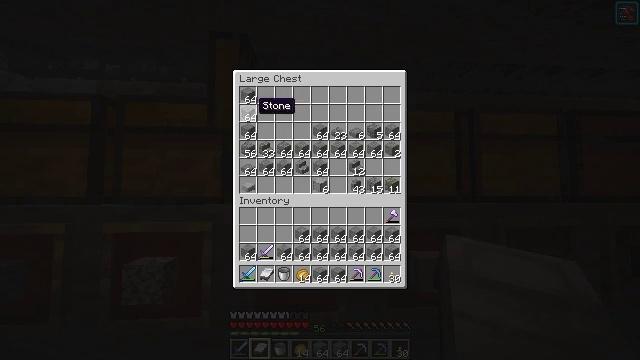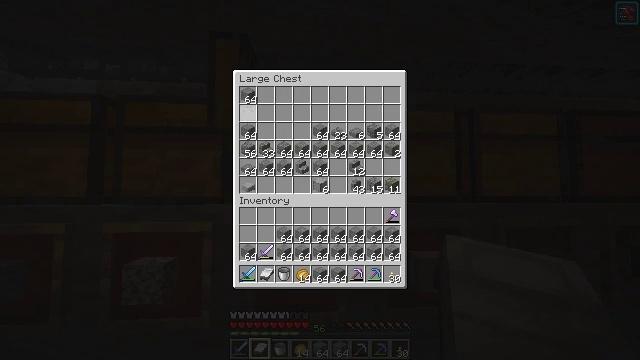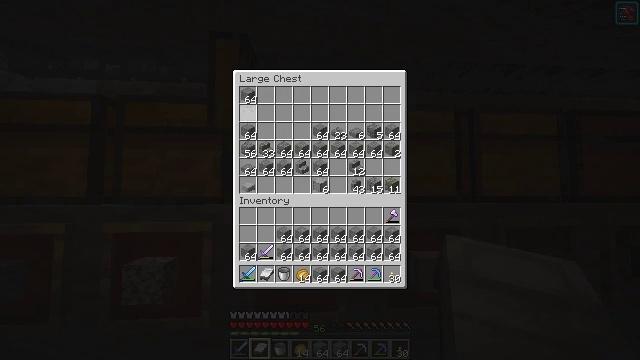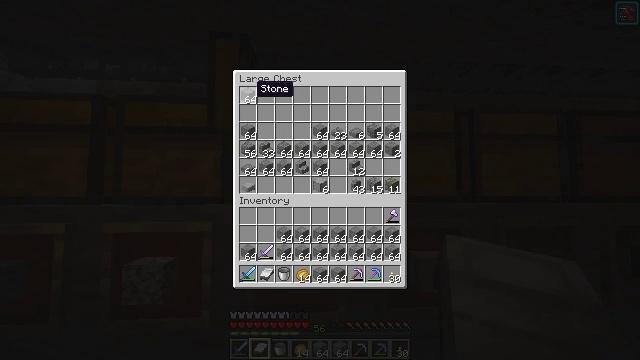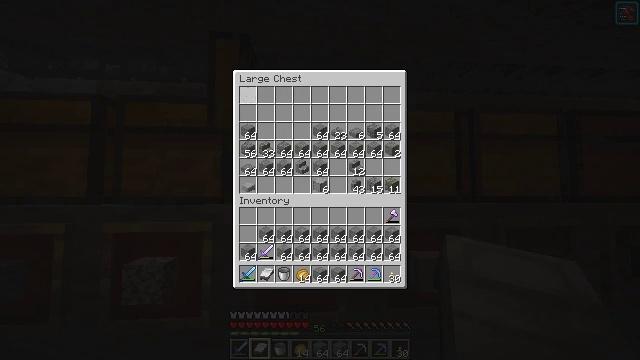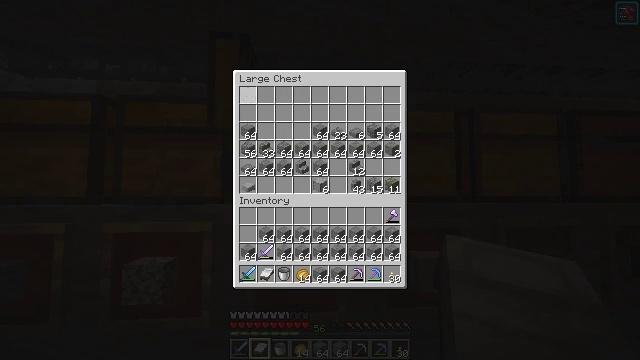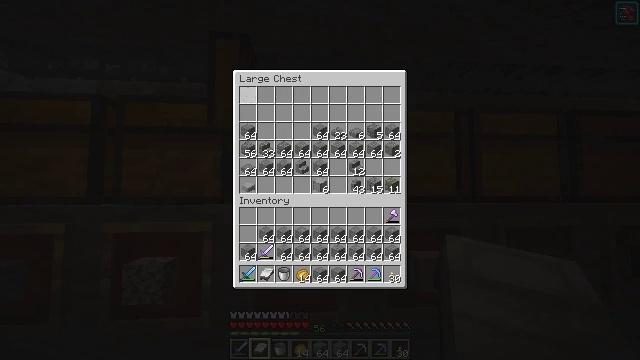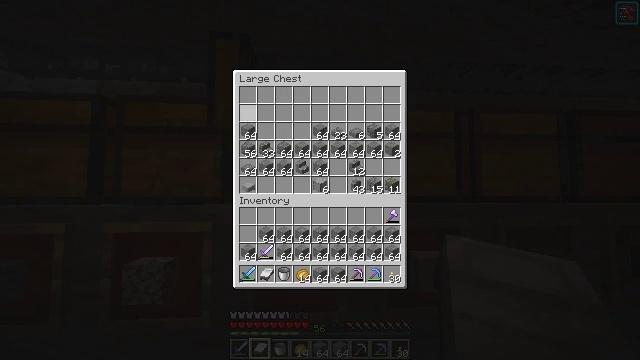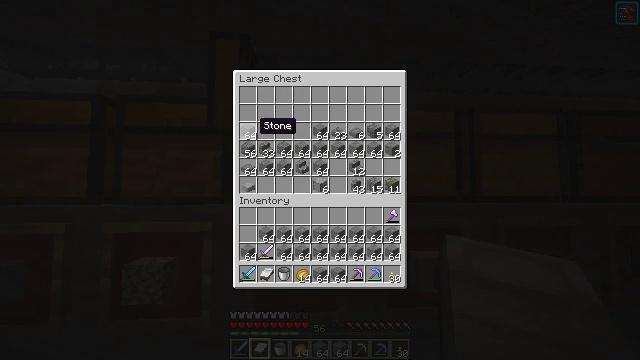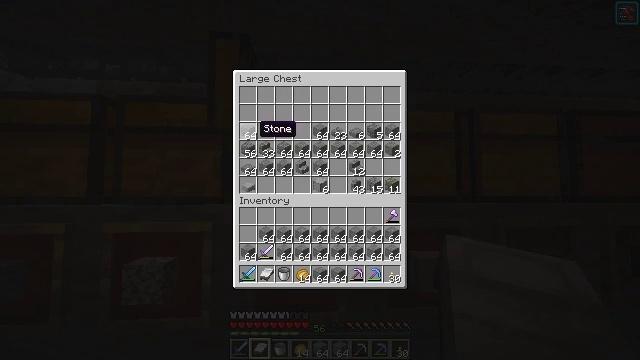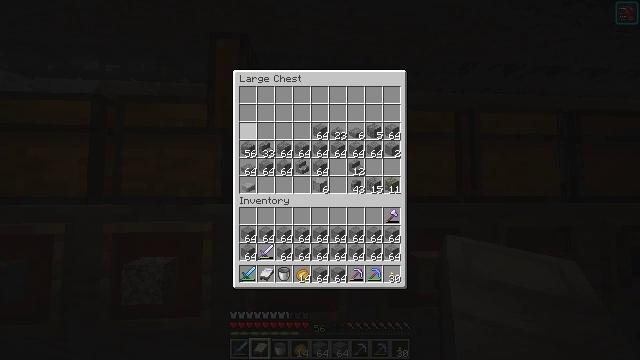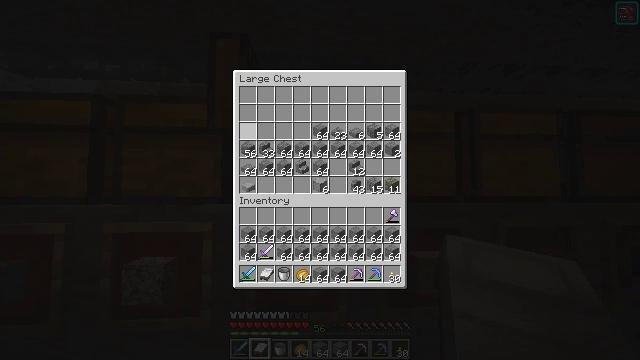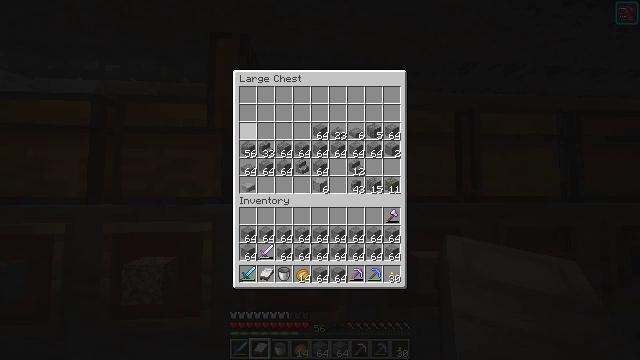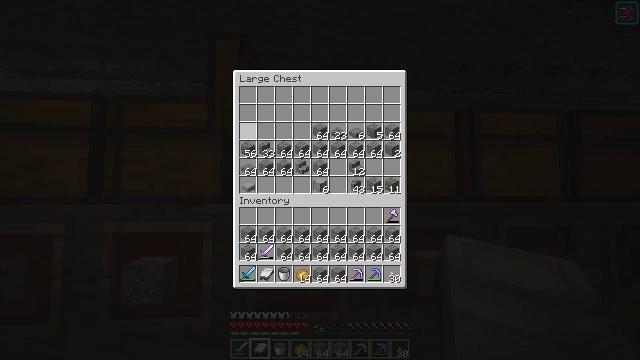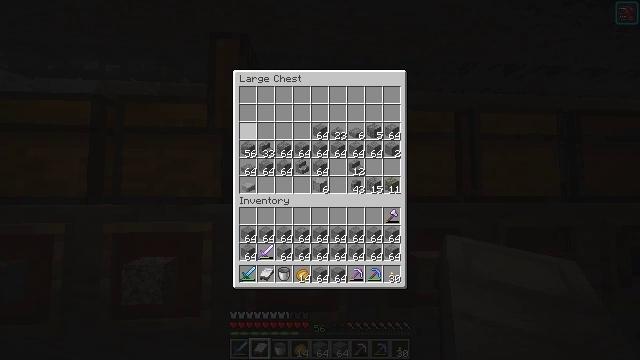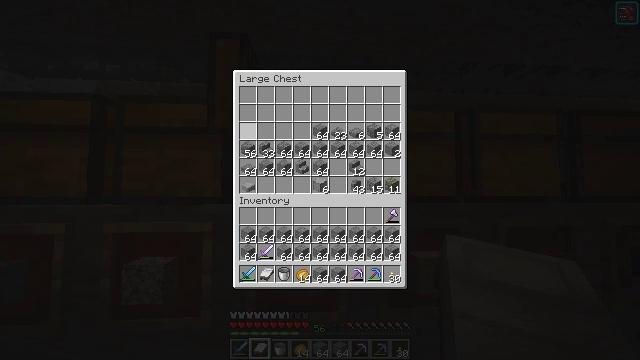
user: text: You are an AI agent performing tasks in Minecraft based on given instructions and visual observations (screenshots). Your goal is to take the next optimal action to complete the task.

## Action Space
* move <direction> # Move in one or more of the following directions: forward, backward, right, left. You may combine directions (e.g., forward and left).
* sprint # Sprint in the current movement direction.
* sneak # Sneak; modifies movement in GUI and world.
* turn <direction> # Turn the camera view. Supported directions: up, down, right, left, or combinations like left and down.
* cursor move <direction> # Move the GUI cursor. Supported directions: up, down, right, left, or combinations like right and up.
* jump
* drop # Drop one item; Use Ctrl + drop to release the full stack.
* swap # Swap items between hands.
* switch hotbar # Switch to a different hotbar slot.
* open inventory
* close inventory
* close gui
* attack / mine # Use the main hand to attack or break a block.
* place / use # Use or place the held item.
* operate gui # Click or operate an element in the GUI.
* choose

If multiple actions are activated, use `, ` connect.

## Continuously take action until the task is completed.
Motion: motion action
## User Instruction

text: Drop a stone.
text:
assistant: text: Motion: sneak, choose
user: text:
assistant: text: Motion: sneak, choose
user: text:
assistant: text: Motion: sneak, cursor move up
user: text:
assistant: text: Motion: sneak, choose
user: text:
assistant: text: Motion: sneak, choose
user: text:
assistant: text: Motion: sneak, cursor move down
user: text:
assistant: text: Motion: sneak, cursor move down
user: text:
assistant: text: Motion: sneak, cursor move down
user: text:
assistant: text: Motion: sneak
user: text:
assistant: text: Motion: sneak, choose
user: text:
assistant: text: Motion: sneak, choose
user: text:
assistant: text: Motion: sneak
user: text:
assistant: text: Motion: sneak
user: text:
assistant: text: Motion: sneak
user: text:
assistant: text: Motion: no_op
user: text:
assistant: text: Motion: no_op
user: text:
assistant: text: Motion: no_op
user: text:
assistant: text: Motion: operate gui
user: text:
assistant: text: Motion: operate gui
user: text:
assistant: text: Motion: no_op
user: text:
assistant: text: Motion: no_op
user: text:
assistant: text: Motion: no_op
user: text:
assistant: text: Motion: no_op
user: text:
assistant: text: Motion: sneak
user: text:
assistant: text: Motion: sneak
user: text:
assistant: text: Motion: sneak
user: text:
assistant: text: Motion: sneak
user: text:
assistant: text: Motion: sneak, operate gui
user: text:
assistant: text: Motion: sneak, operate gui
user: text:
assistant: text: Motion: sneak, operate gui